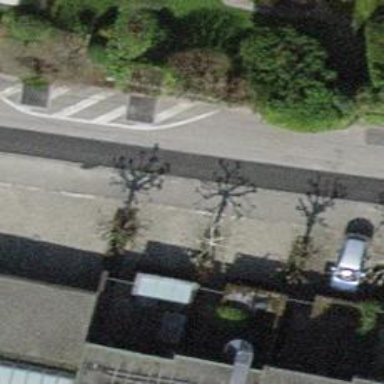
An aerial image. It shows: Traffic calming feature called choker.